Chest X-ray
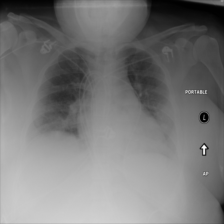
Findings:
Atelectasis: negative
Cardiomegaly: negative
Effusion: negative
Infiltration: negative
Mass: negative
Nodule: negative
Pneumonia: negative
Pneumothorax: negative
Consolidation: negative
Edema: negative
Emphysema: negative
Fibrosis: negative
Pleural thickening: negative
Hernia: negative